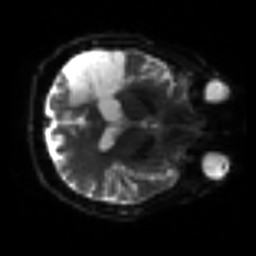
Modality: sbref
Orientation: axial
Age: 55
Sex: male
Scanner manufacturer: siemens
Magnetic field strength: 3 T
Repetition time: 3.2 s
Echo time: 0.081 s